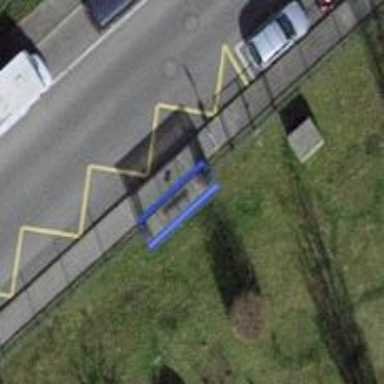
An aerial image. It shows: Sidewalk with asphalt surface leading to public transport platform. The platform has shelter.